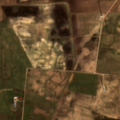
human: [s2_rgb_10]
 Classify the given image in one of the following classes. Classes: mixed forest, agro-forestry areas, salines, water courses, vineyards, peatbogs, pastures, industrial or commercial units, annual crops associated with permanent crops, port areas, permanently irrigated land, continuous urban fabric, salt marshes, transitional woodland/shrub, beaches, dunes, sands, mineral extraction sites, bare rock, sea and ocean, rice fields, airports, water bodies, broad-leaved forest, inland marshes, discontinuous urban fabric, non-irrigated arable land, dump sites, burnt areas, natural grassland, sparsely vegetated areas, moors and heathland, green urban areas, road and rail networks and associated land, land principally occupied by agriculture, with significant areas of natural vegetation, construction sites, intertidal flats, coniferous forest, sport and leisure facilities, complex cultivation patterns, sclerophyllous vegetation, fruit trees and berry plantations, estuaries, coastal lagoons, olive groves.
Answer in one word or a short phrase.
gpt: non-irrigated arable land, pastures, land principally occupied by agriculture, with significant areas of natural vegetation